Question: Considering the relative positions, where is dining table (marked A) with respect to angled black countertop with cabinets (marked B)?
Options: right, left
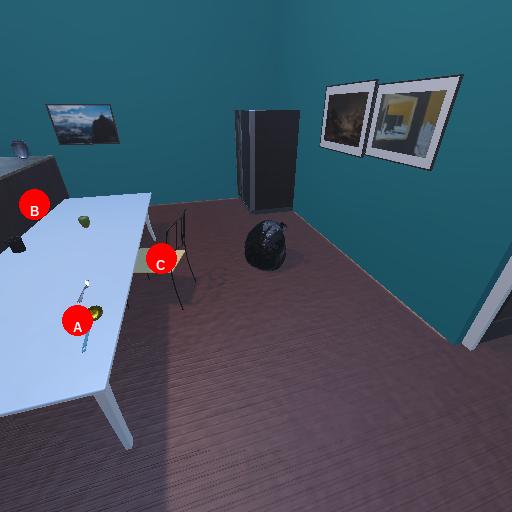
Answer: right